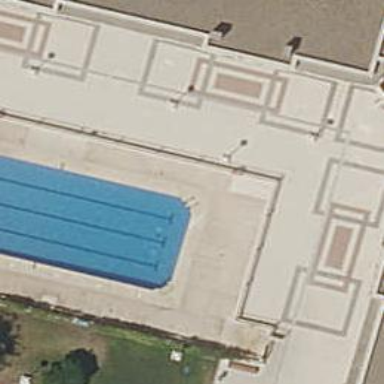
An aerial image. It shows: Swimming pool located in leisure land.